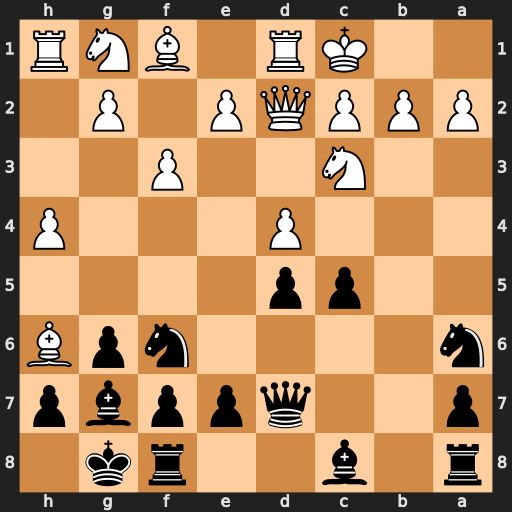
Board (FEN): r1b2rk1/p2qppbp/n4npB/2pp4/3P3P/2N2P2/PPPQP1P1/2KR1BNR
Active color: b
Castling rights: -
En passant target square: -
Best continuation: cxd4 Bxg7 dxc3 Qxc3 Kxg7